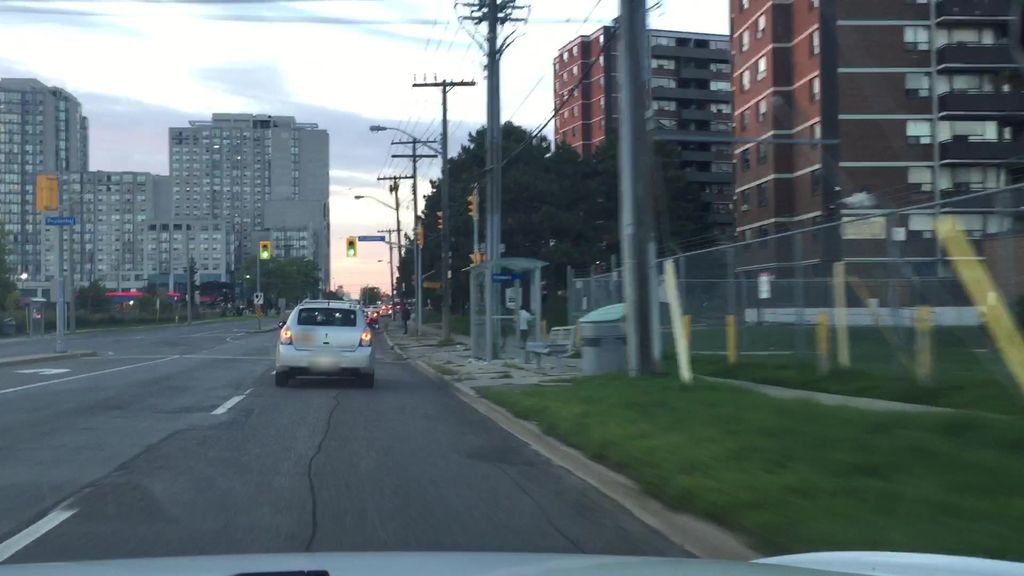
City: toronto